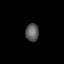
Tissue: prostate
Cell type: Myeloid cells
Senescence score: 0.6888
Nuclear area (px): 241
Mean DAPI intensity: 90.846